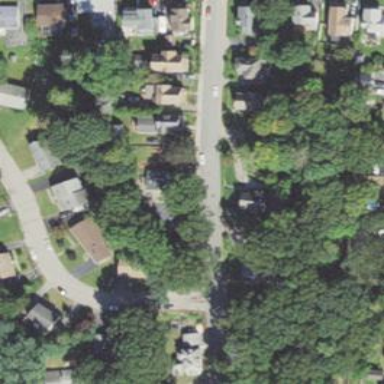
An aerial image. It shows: Residential driveway used as service road.